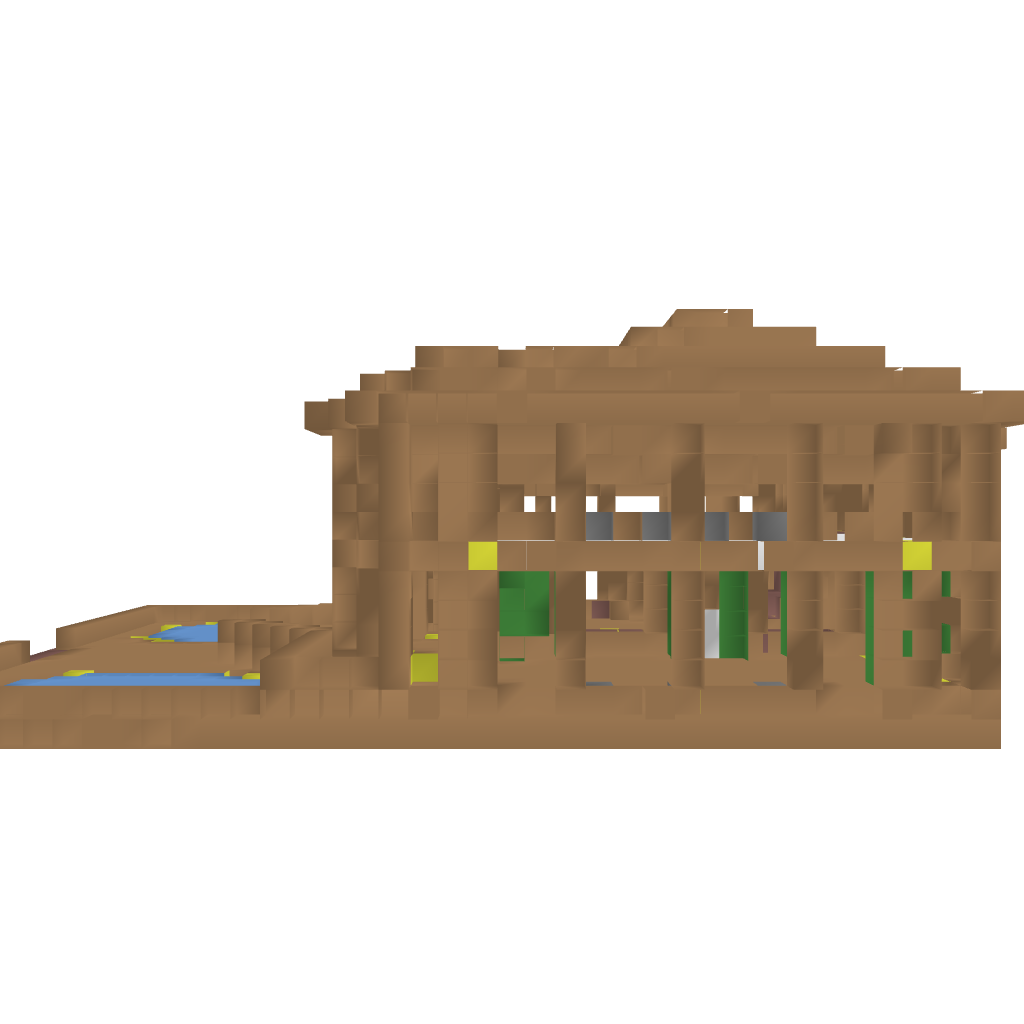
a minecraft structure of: Spa Mansion bad low quality